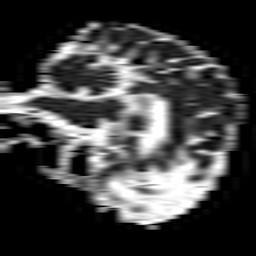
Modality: ADC
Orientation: sagittal
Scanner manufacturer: philips
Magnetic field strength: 1.5 T
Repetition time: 3.398 s
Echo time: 0.06922 s